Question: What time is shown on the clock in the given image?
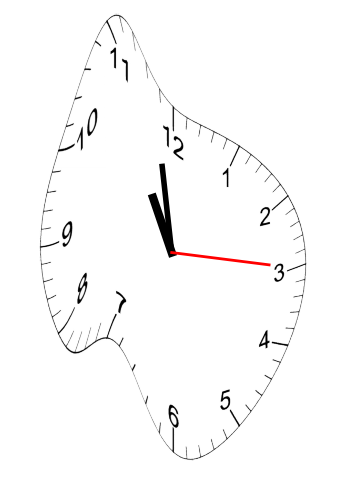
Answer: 10:58:15